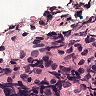
Metastatic tissue present: no